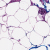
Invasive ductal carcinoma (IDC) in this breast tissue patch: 0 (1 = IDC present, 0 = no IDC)